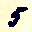
Label: 5